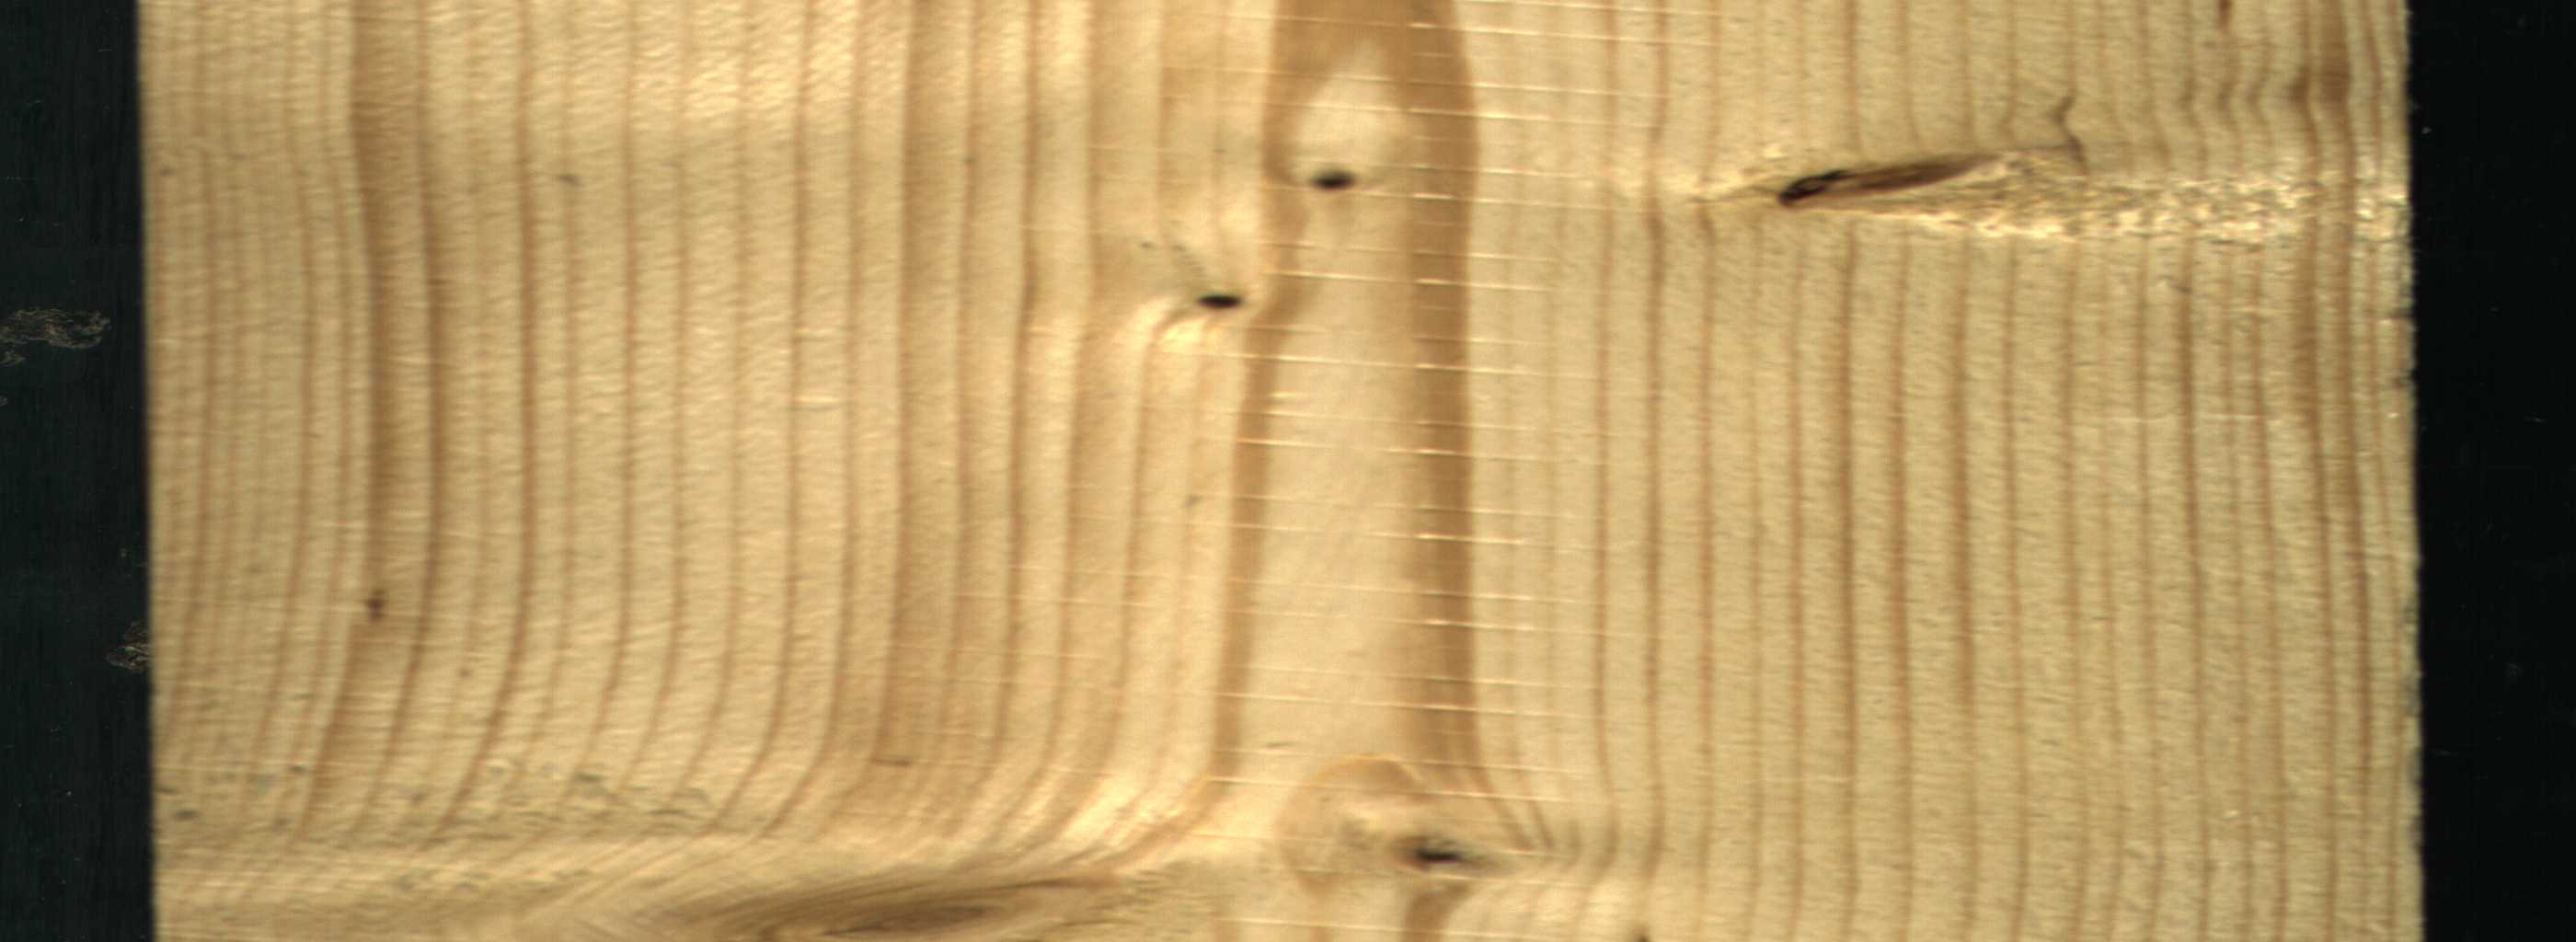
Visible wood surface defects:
Dead_Knot
Dead_Knot
Dead_Knot
Live_Knot
Live_Knot